Interaction volume radius: 10 \u00c5
Interaction volume height: 15 \u00c5
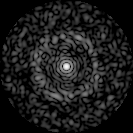
Disorder parameter: 0.8425